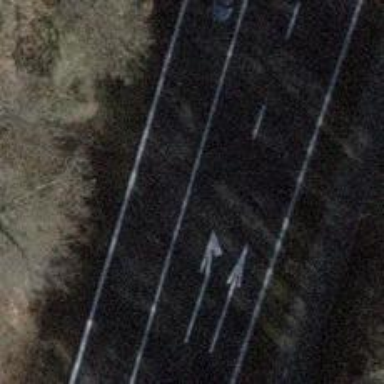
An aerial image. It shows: Asphalt road classified as primary highway.